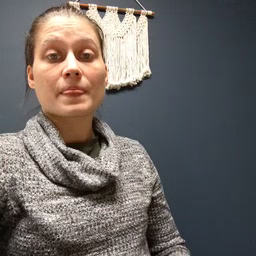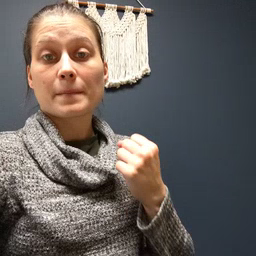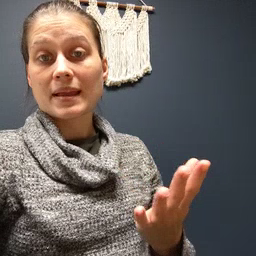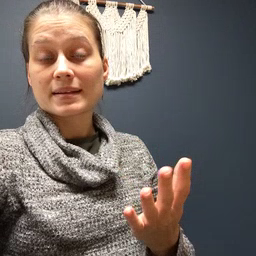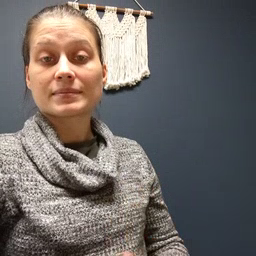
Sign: many